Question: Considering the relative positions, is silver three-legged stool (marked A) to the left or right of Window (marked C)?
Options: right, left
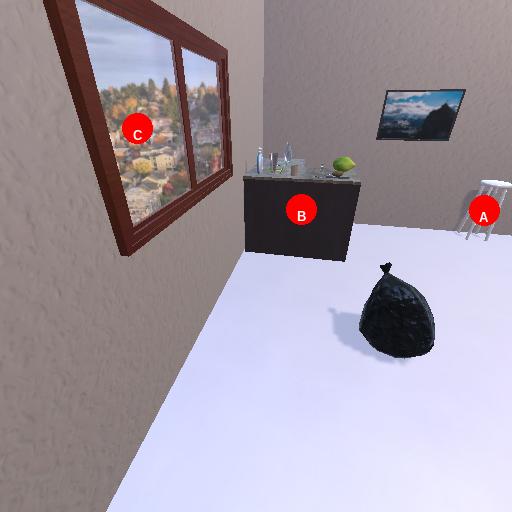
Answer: right